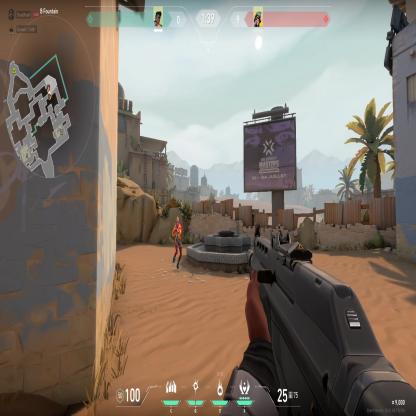
Label: enemy